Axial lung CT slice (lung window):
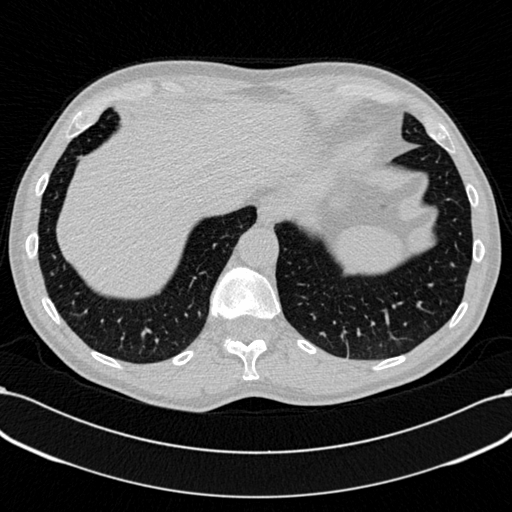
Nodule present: no